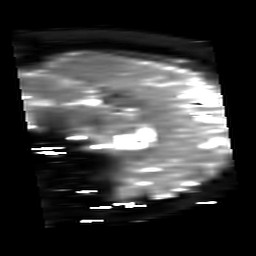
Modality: T2starmap
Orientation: sagittal
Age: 36
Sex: female
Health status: ill